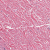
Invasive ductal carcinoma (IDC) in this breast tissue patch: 0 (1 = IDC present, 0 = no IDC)